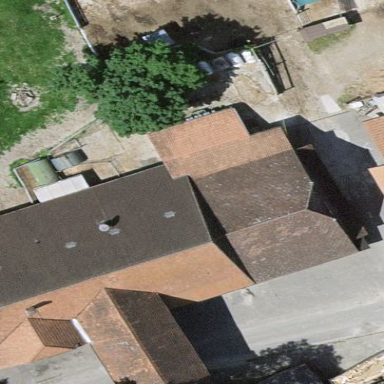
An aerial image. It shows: Farm building.